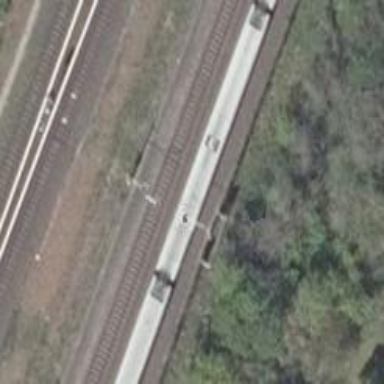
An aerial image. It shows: Milestone along the railway with catenary mast.